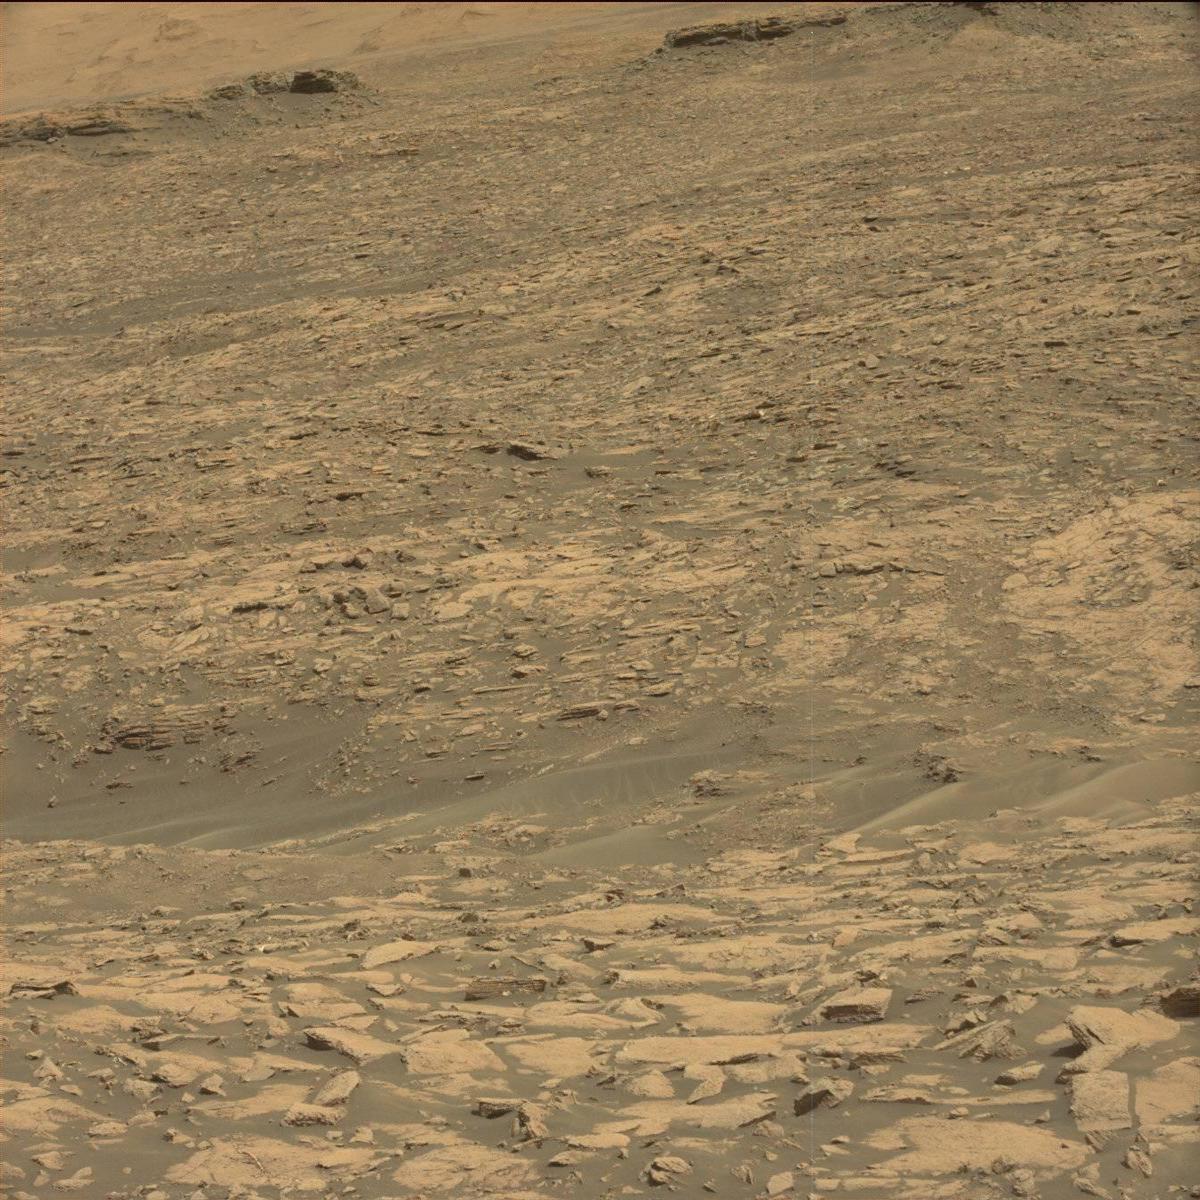
Terrain classes present: Bedrock, Sand / Soil